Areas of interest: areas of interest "Post Office"
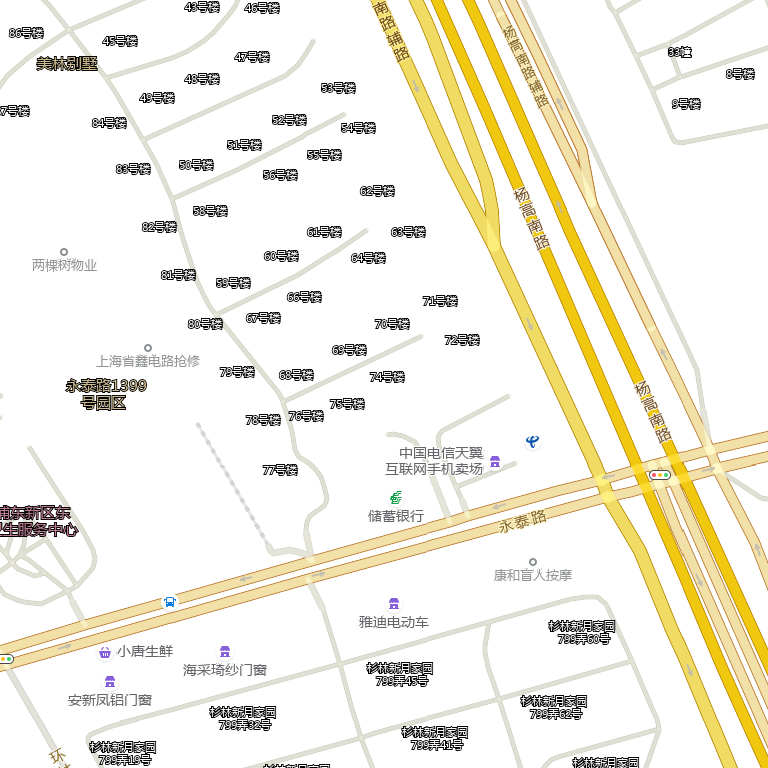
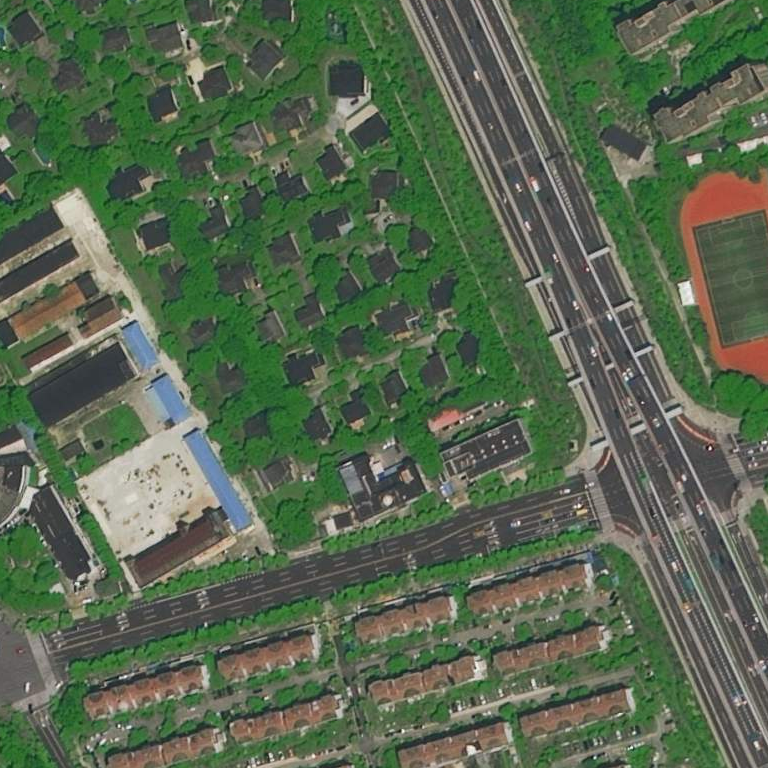